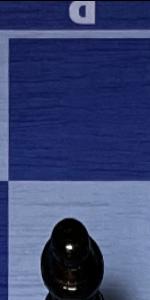
Label: Empty